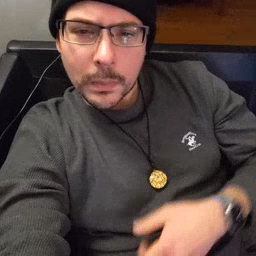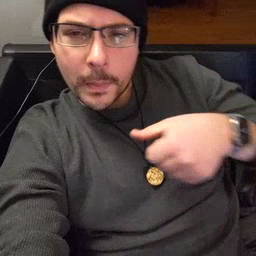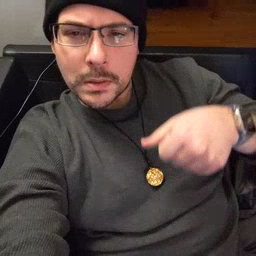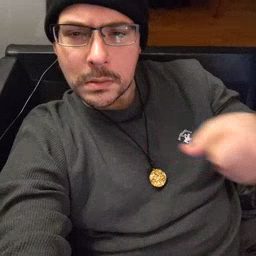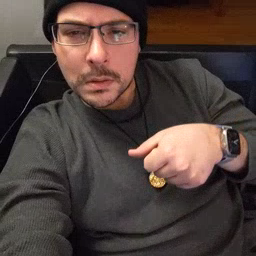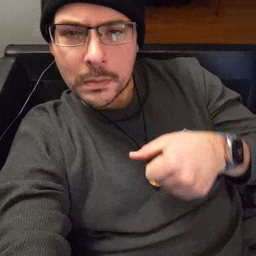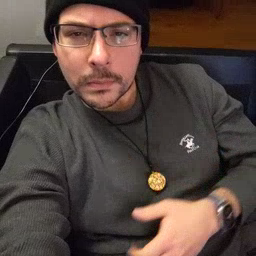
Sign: puzzle